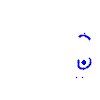
Particle: kaon